Question:
My CRM in sync with a Exchange Server. When i activate this option in mailbox configrations, it deletes mails permanently from Email Exchange server. But i want to move them to "Deleted Items" folder instead of deleting them permanently. Is there any way to do that ?
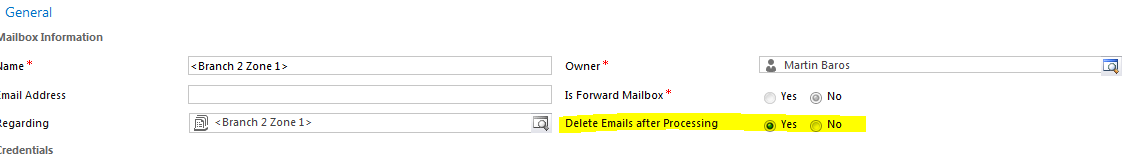
Answer: is this configuration going to be for all your users or for a 'system mailbox'? If it is a system mailbox i would think about configuring this server side as i don't believe this is a way to change the configuration from within CRM. hope this helps